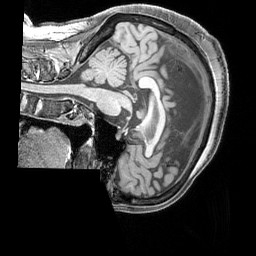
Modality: T1w
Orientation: sagittal
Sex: female
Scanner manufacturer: siemens
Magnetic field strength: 3 T
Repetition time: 2.3 s
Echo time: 0.00226 s